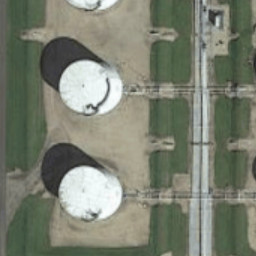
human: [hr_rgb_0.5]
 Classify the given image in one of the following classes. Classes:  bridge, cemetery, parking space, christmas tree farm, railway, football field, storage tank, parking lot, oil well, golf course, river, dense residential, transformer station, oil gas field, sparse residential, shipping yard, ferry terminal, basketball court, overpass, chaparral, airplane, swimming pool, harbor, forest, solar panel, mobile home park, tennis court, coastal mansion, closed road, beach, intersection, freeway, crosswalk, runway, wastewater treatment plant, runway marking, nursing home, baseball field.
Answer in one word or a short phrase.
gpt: storage tank